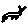
Label: cat